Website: bh-photo
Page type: address-validator
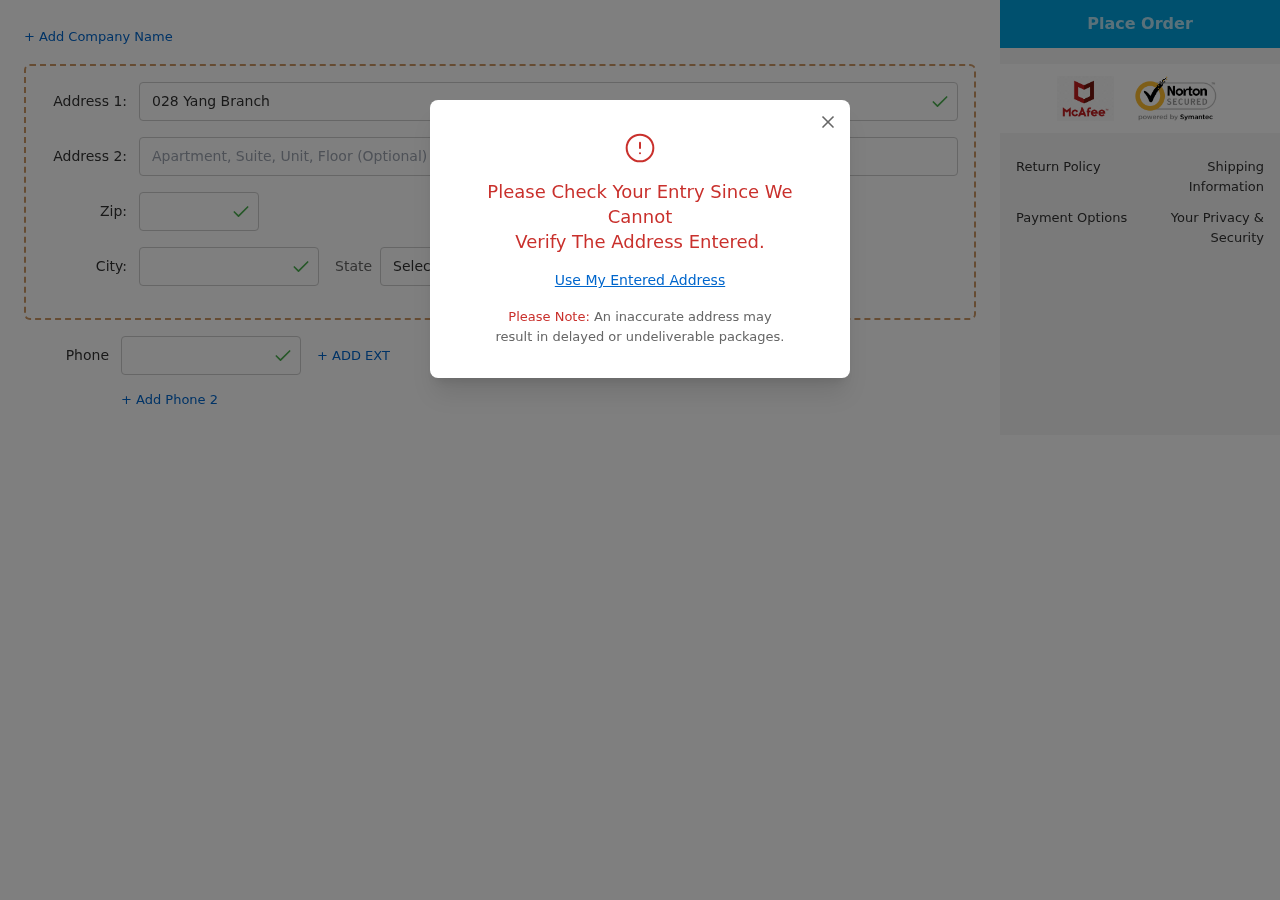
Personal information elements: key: PII_CITY
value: Richardland
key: PII_PHONE
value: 3849790006
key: PII_POSTCODE
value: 60361
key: PII_STATE_ABBR
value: TN
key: PII_STREET
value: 028 Yang Branch